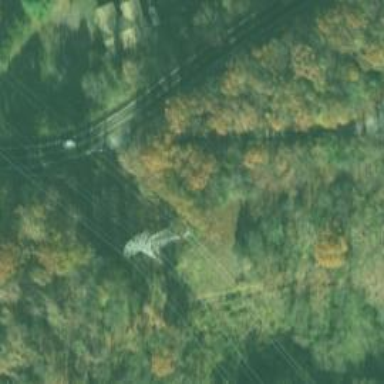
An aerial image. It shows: Lattice structure tower used for power transmission.